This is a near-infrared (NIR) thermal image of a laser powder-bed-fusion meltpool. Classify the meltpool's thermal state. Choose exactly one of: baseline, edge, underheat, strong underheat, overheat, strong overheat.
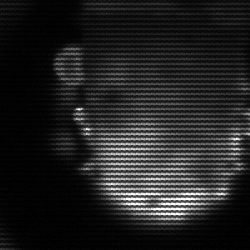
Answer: baseline